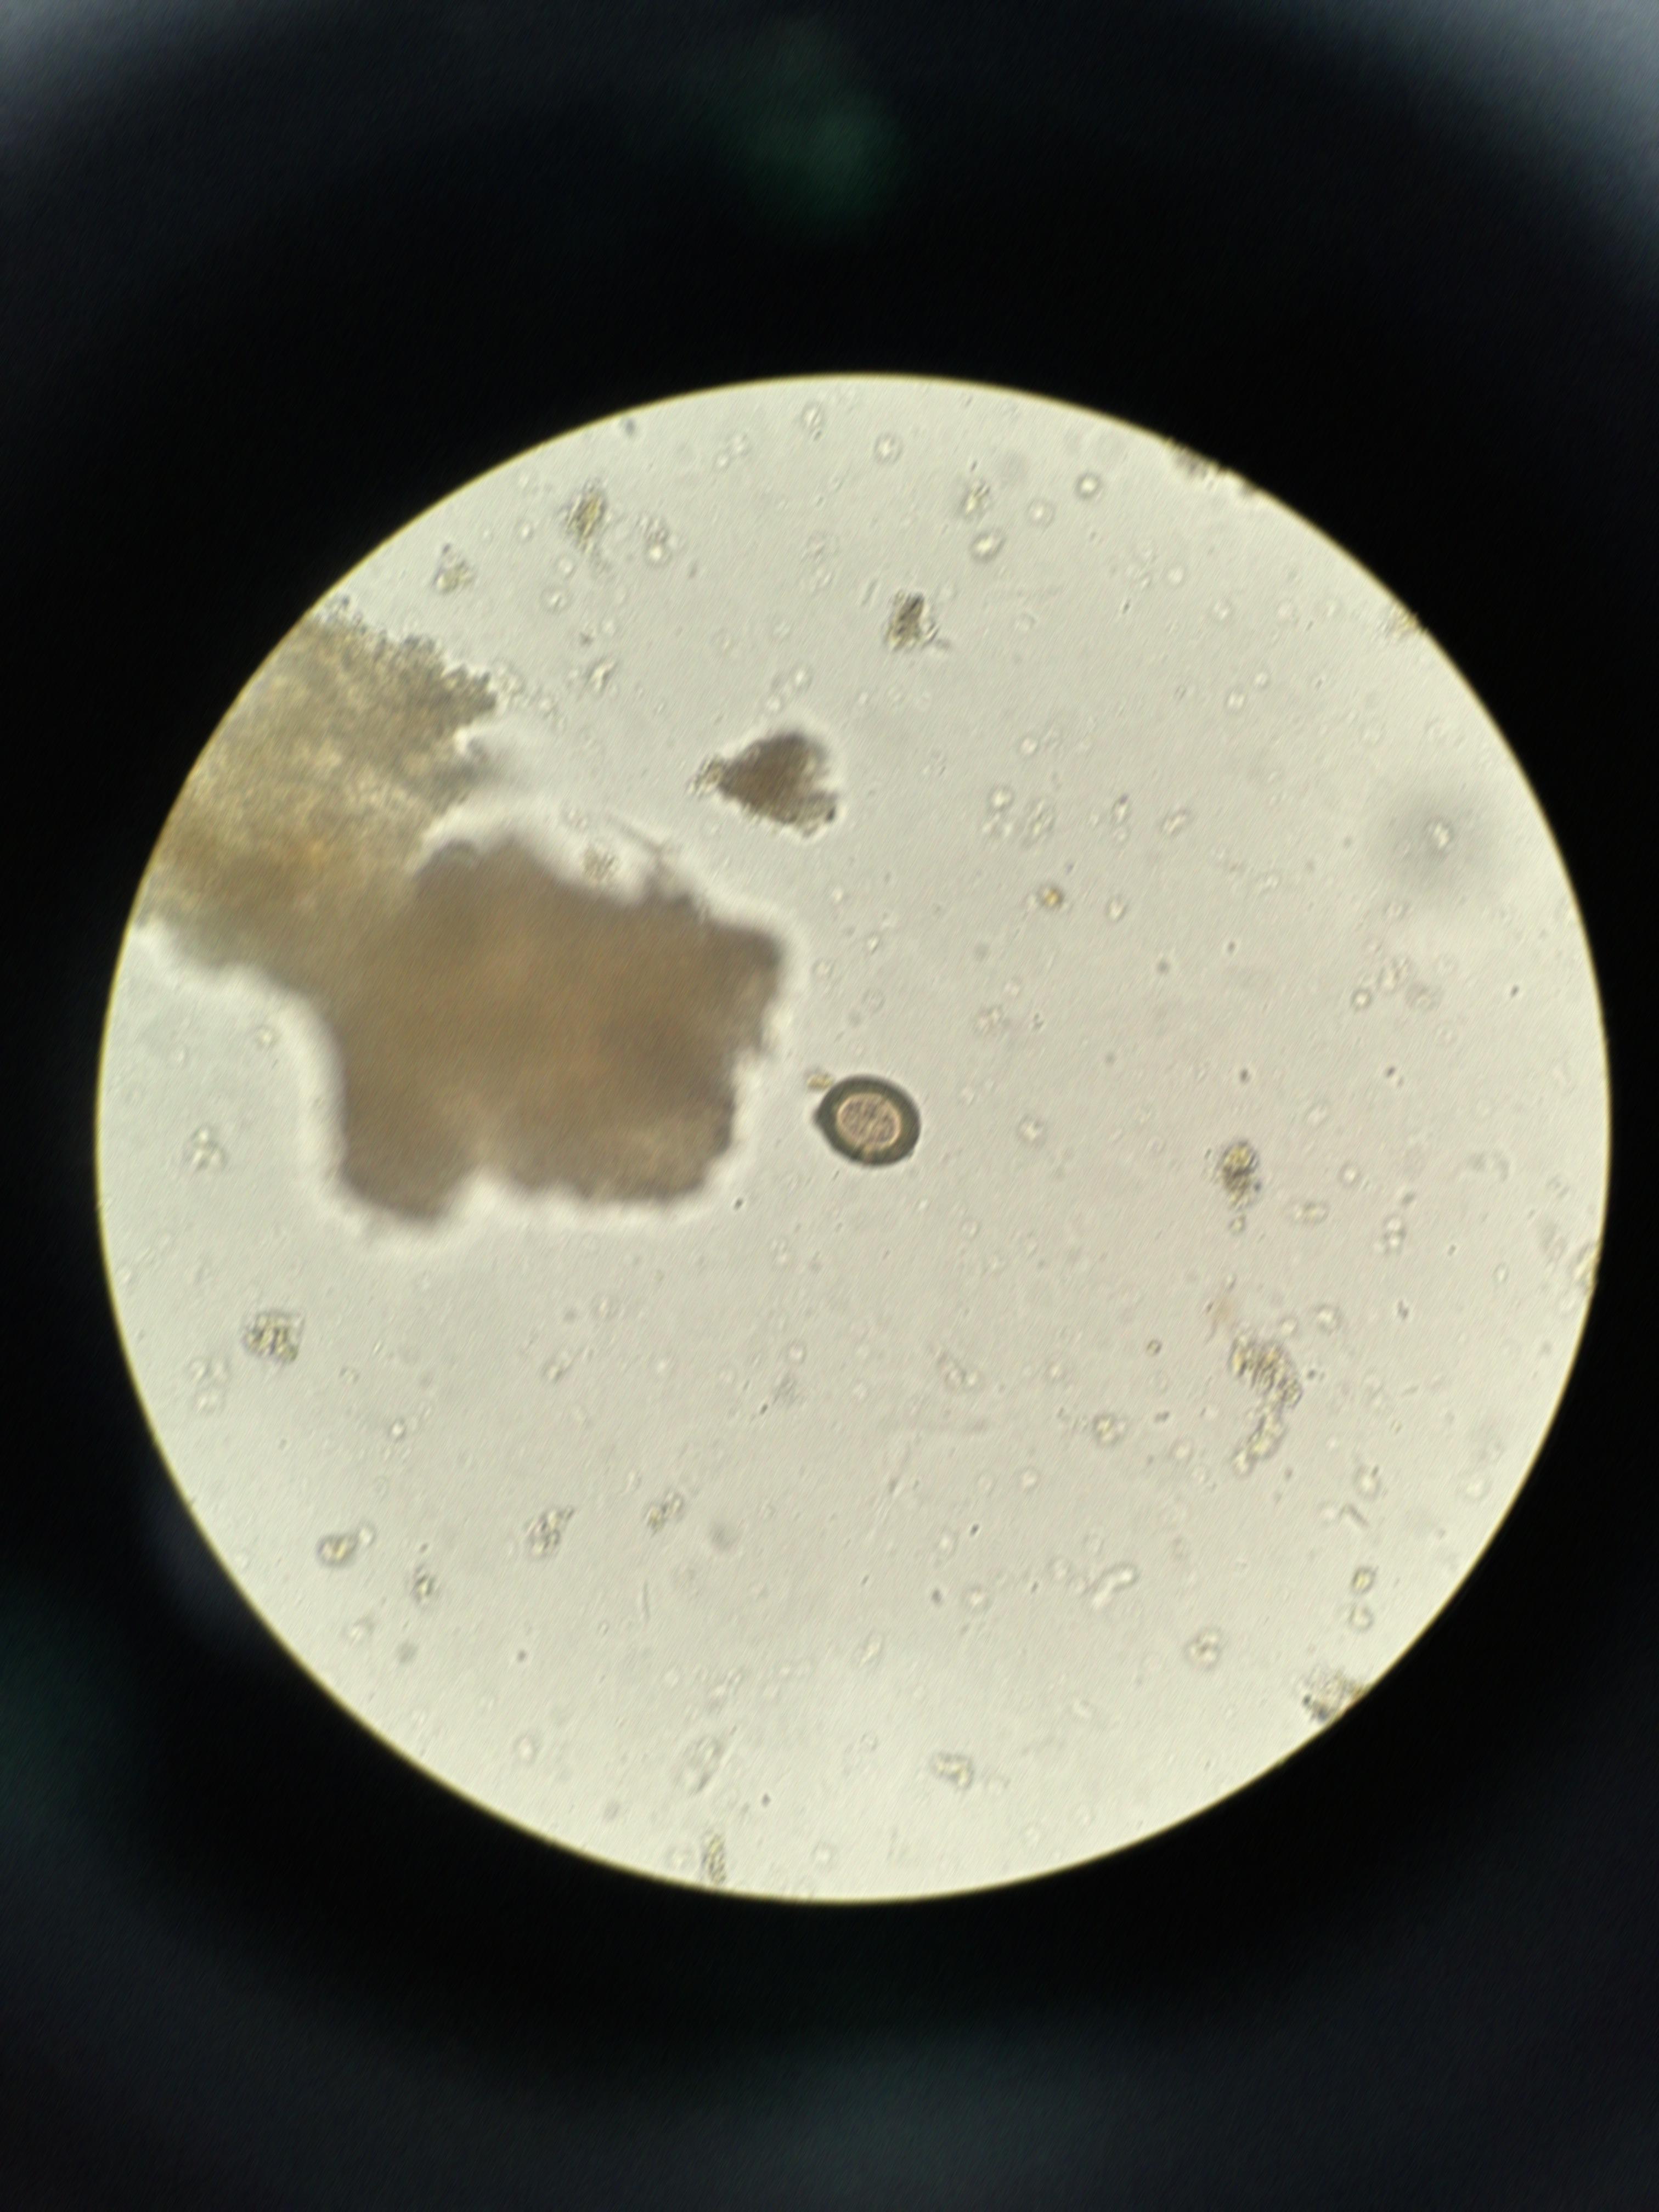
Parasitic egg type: Taenia spp. egg